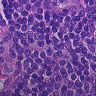
Metastatic tissue present: no